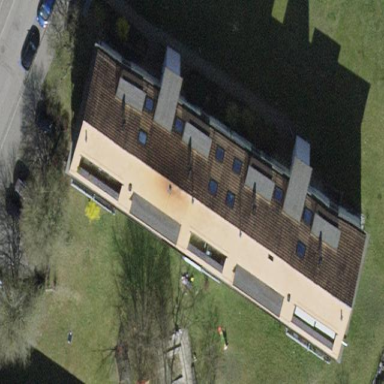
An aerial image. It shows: Building with apartments featuring tiled roof.